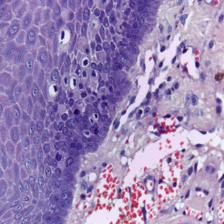
Diagnosis: Normal